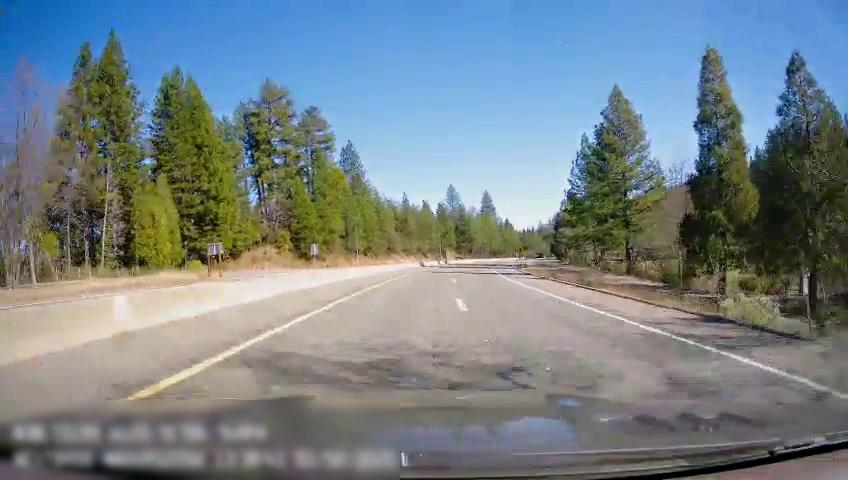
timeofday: Day
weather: Sunny
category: Drivable Space
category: Drivable Space
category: Lanes | Current Lane
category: Lanes | Current Lane
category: Lanes | Alternate Lane
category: Lanes | Opposite Lane